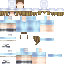
A female human skin with pale skin, wearing blonde long hair dressed in a blue tshirt and brown shorts, featuring a closed mouth.